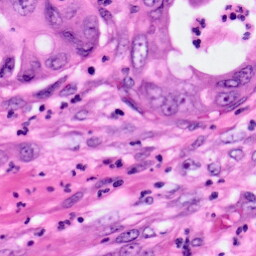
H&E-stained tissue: Pancreatic